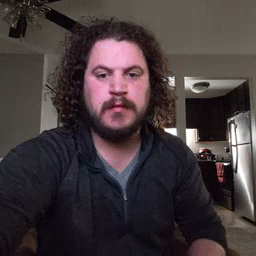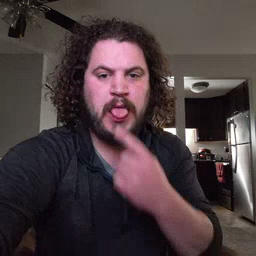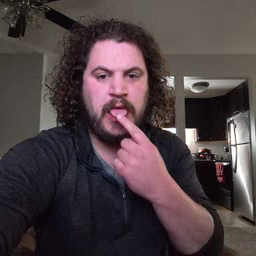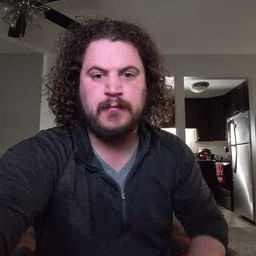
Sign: tongue